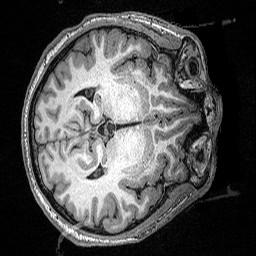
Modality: T1w
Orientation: axial
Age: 24
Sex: male
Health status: healthy
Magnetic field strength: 3 T
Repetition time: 2.53 s
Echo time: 0.00331 s